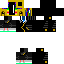
A male human skin with medium skin, wearing brown long hair dressed in a blue suit and black pants, featuring a closed mouth.